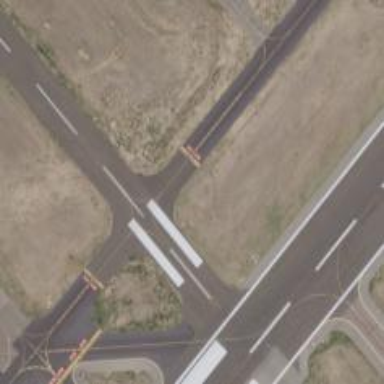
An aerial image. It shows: View of taxiway at the airport.